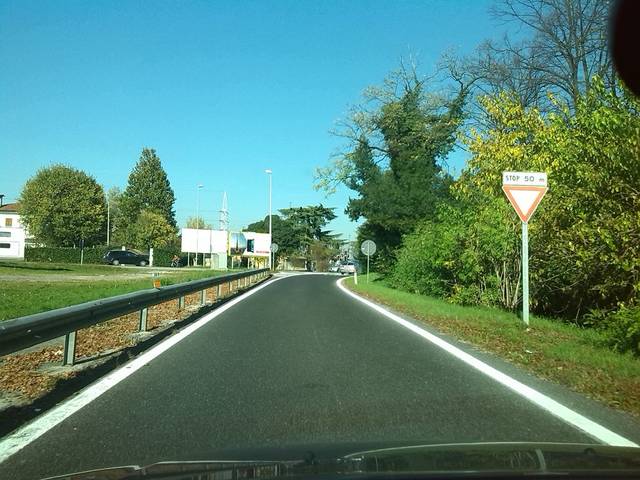
Region: Italy
Coordinates: 46.05, 13.207